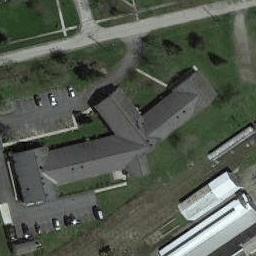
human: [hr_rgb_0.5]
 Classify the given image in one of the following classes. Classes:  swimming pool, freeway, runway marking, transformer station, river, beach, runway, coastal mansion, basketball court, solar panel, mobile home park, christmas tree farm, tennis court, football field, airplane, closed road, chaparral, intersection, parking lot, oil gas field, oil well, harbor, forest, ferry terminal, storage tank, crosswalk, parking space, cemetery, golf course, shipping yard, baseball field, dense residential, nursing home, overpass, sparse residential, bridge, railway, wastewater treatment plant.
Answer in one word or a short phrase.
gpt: nursing home